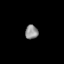
Tissue: lung
Cell type: Epithelial cells
Senescence score: 0.137
Nuclear area (px): 175
Mean DAPI intensity: 145.863